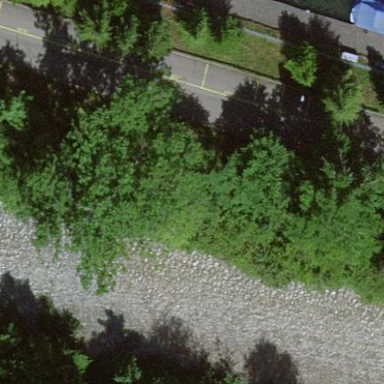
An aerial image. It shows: Asphalt parking lane.